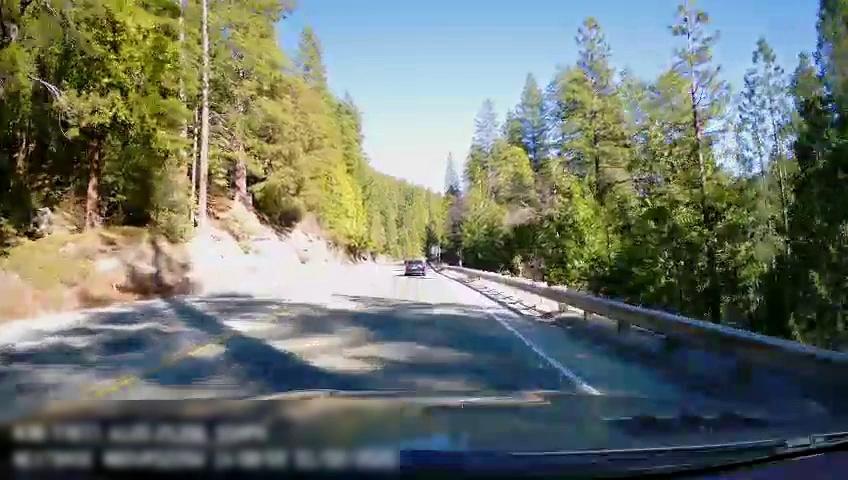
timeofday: Day
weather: Sunny
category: Drivable Space
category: Vehicles | Car
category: Lanes | Current Lane
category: Lanes | Opposite Lane
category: Lanes | Current Lane